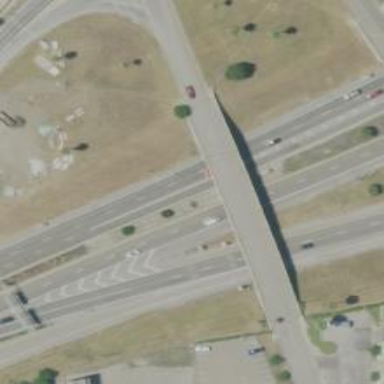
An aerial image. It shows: Motorway junction.